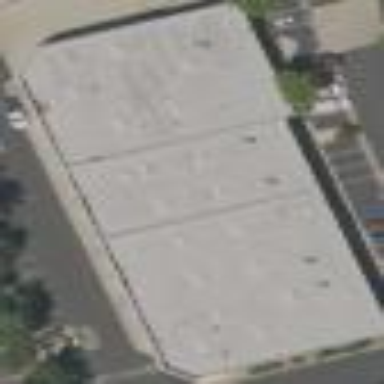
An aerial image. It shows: Commercial building.